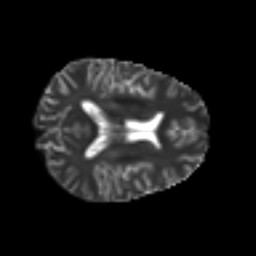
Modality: T2w
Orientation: axial
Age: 37
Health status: ill
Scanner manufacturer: philips
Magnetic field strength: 3 T
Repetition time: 9 s
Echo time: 0.127 s